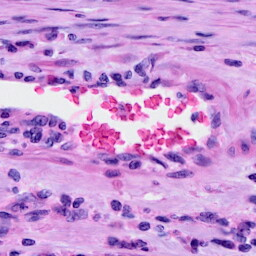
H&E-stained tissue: Cervix